Question: I'm trying to disable a button when 'currentpage' is 'firstpage':

The button disables correctly but the route still changes when it is clicked.
'''
checkDisable() {
if (this.currentPage==1) {
document.getElementById("previousBtn").disabled = true;
}
}
'''
'''
<router-link :to="{ name: 'products', params: {page: currentPage-1 }}">
<button id="previousBtn" class="btn btn-default" v-bind="checkDisable()">
Previous
</button>
</router-link>
'''
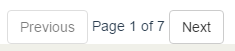
Answer: You are not using 'v-bind' correctly. It would be simplest to add a 'disabled' attribute to your button and bind it to an inline function that simply returns true if the value of 'currentPage' is '1':
'''
<button class="btn btn-default" :disabled="currentPage == 1">
Previous
</button>
'''